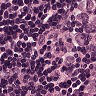
Metastatic tissue present: yes